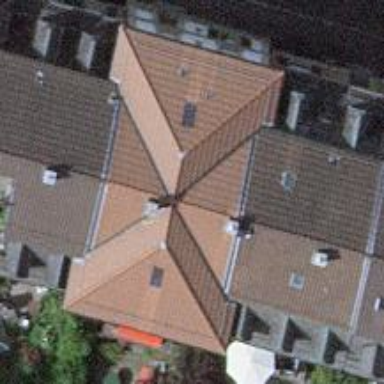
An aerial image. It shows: Apartments building with mansard roof.